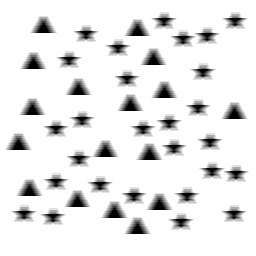
Squares: 0
Triangles: 17
Stars: 27
Total shapes: 44